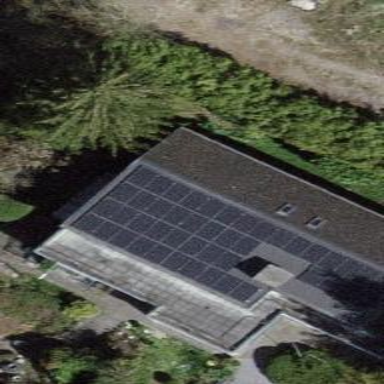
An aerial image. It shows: Solar photovoltaic panel generator.